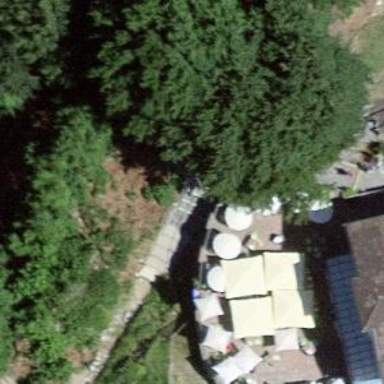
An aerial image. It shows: Brown bench in the vicinity.